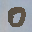
Label: 0